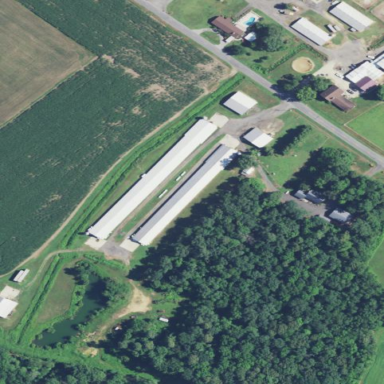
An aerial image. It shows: Farm auxiliary building.